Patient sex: F
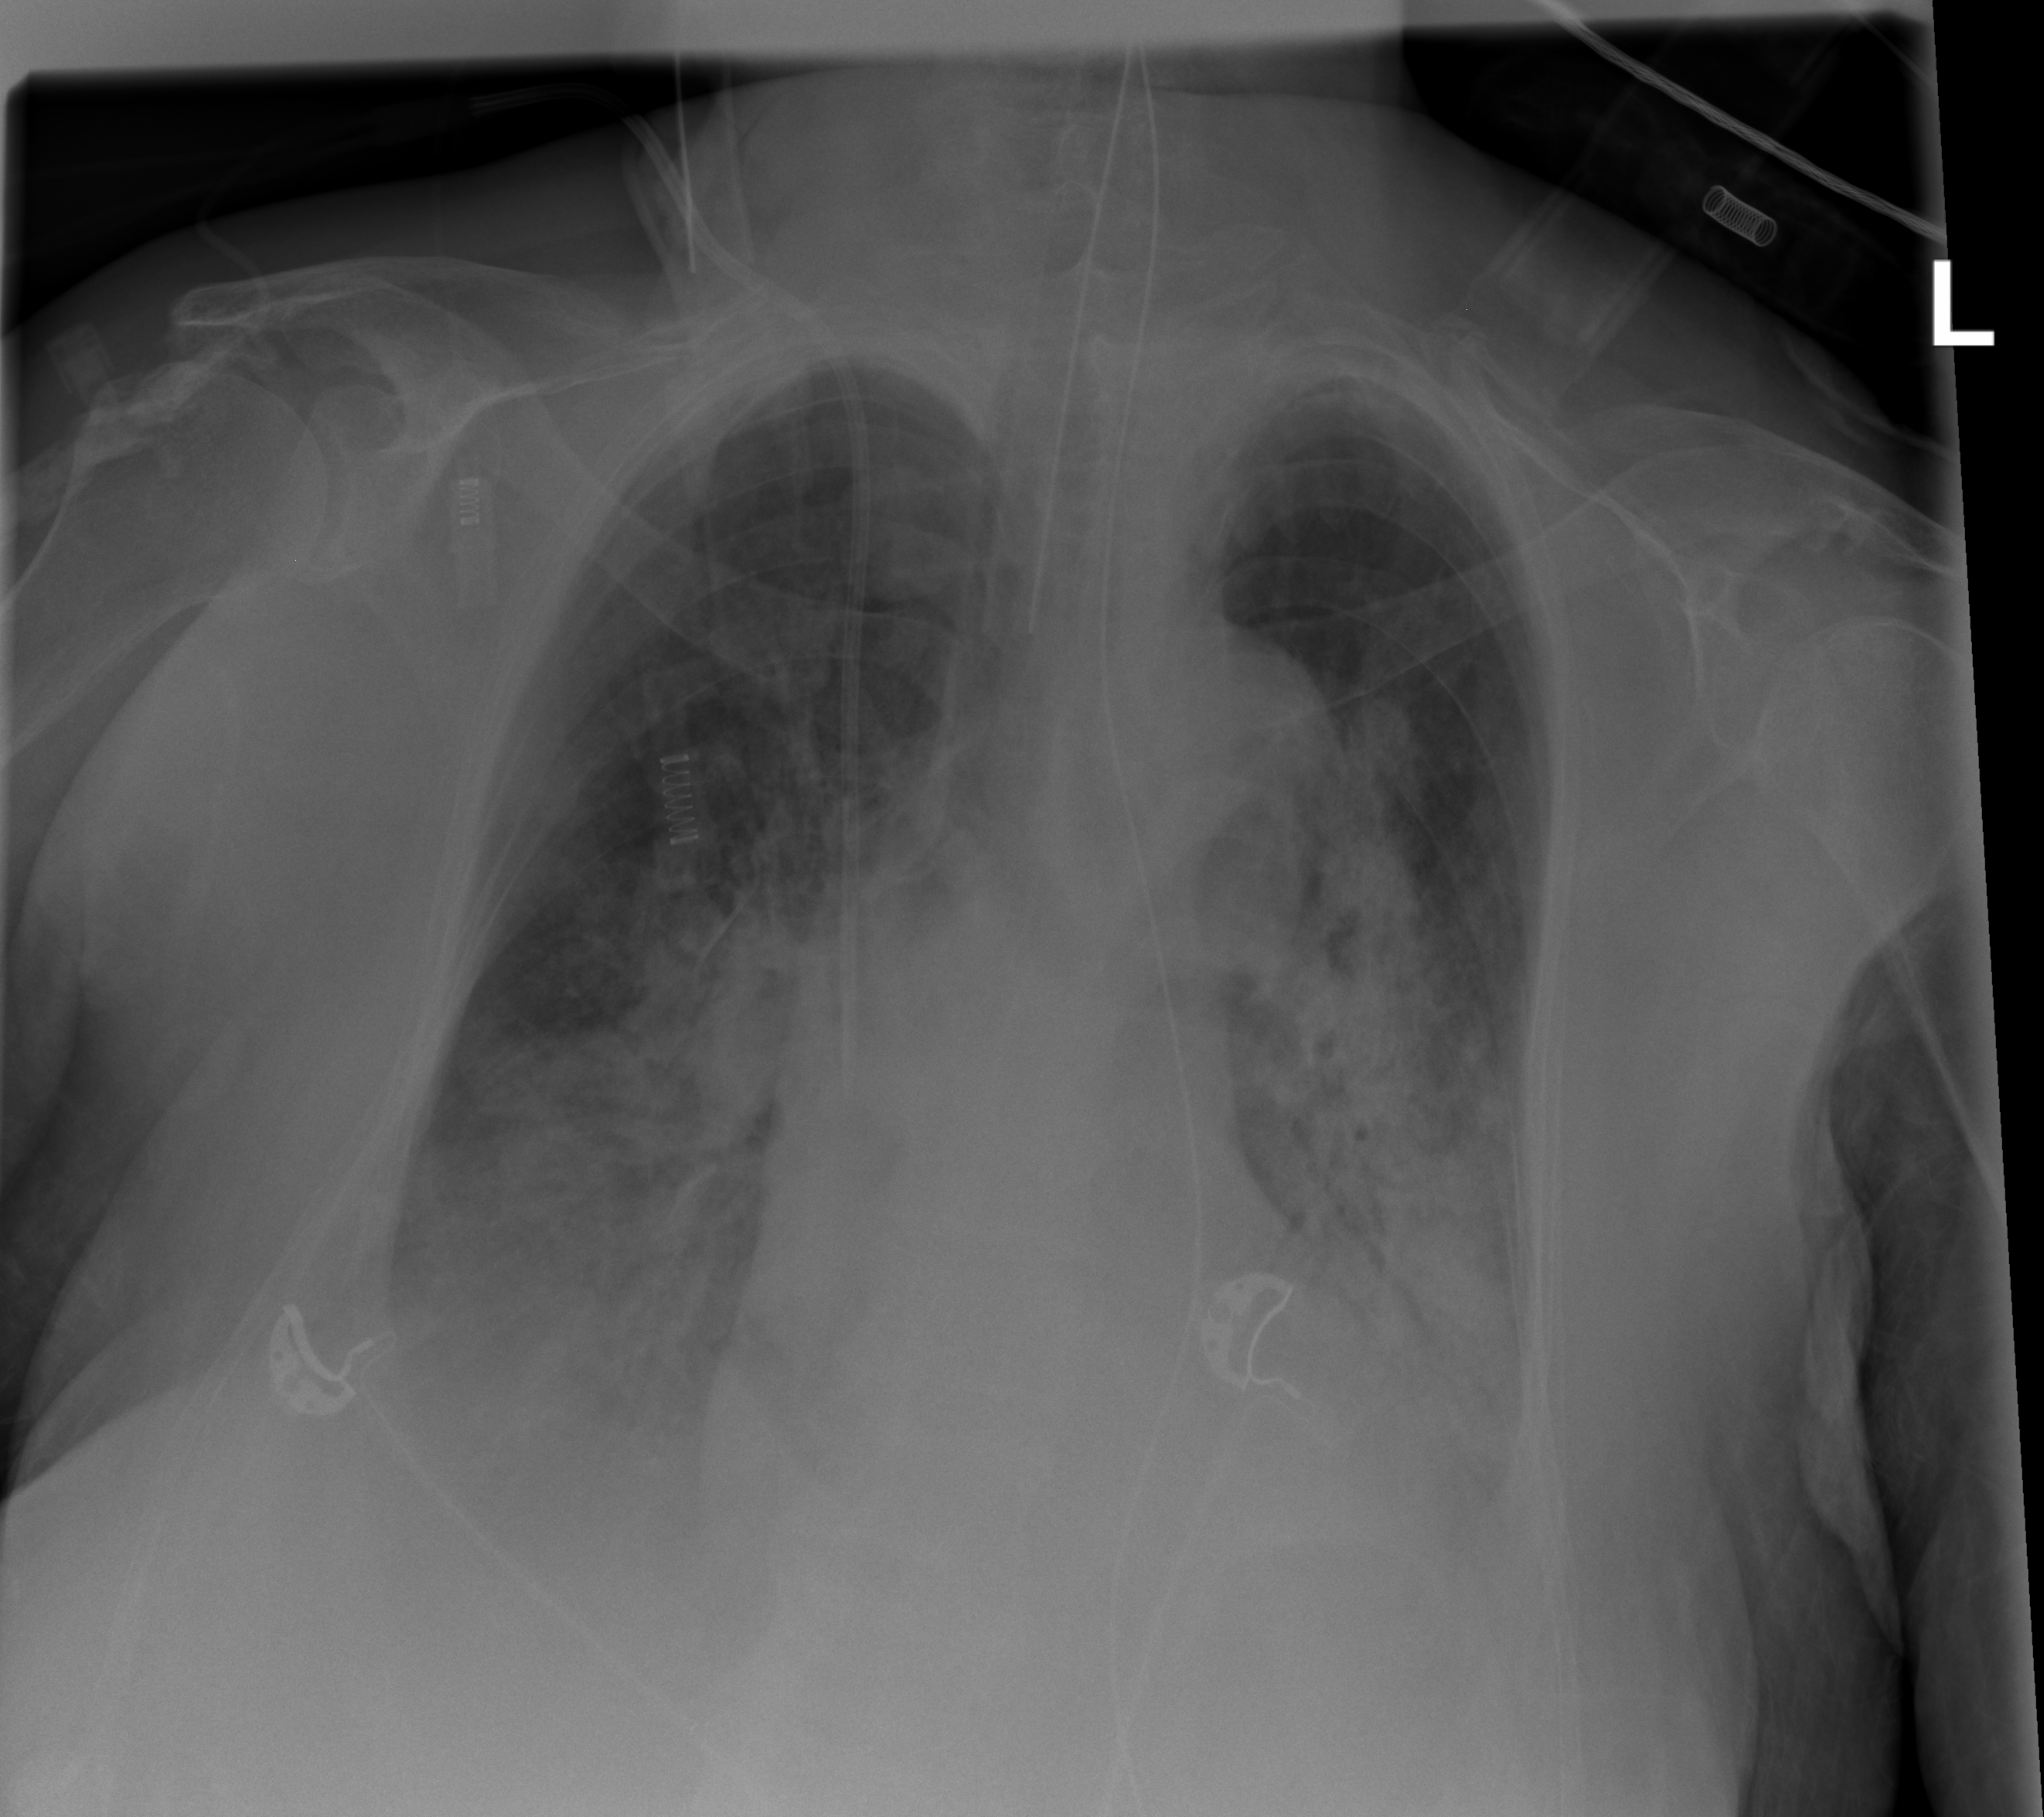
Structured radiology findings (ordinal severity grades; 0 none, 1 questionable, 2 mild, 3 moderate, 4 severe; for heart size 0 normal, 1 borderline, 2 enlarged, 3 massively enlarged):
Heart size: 1
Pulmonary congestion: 2
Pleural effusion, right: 3
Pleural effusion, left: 3
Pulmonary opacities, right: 4
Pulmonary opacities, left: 4
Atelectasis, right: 2
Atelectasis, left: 2